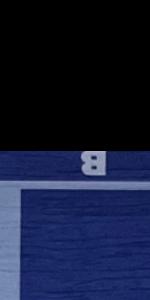
Label: Empty